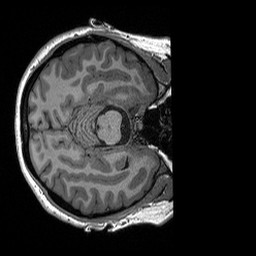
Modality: T1w
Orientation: axial
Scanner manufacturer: siemens
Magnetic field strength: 3 T
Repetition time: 2.3 s
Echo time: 0.00298 s